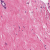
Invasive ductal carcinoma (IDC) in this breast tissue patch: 0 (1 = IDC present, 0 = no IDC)